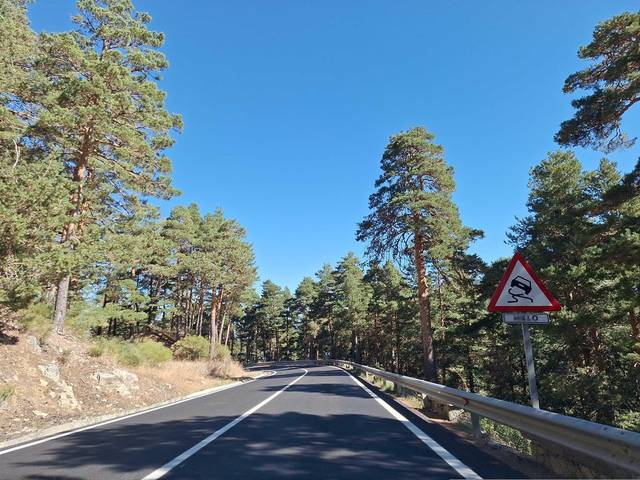
Region: Spain
Coordinates: 40.809, -4.006